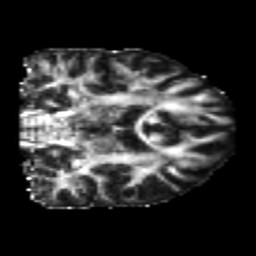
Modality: FA
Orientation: coronal
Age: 23
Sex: male
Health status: healthy
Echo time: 0.074 s